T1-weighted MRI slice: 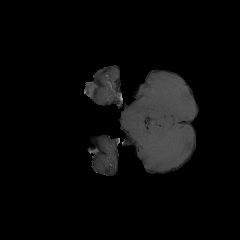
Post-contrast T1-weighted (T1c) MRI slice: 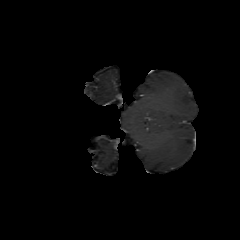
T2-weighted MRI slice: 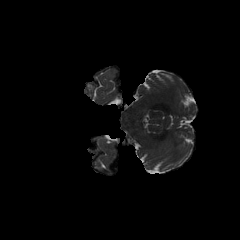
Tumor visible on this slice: no